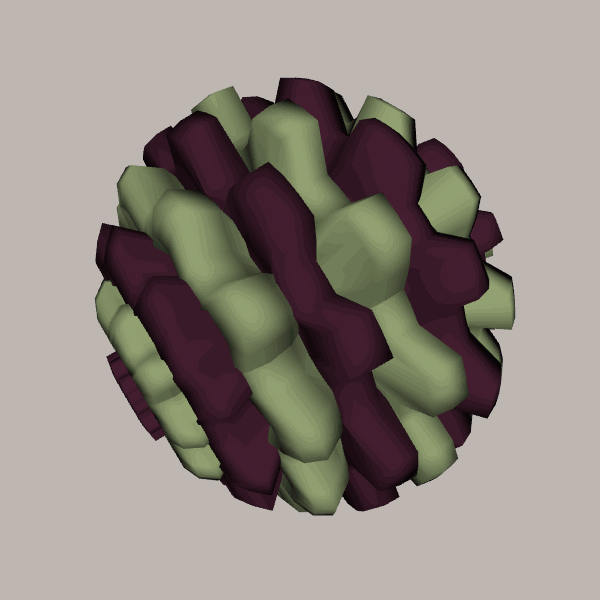
Background: light